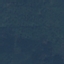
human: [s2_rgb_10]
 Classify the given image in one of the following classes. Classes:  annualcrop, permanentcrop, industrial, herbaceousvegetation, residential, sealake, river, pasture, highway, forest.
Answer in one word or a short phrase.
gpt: Forest